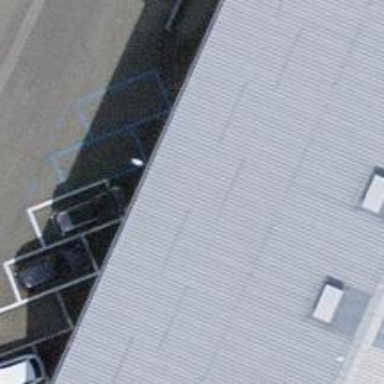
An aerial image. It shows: Street-side parking area.